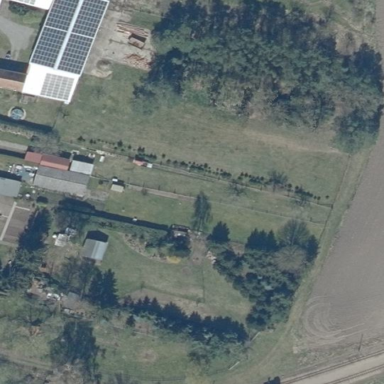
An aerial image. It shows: Garden that is leisure land.